Question: I have a page looks so:

These tables are the same table is called: Tasks.
In the first one, I show the records that 'Done = False'.
In the second one, I show the records that 'Done = True'.
I want to drag and drop tasks from the lower table to the upper table (and when I drop it in the upper table, I want to change the Done from True to False).
Can someone know about a tutorial how can I do it?
Any help appreciated!
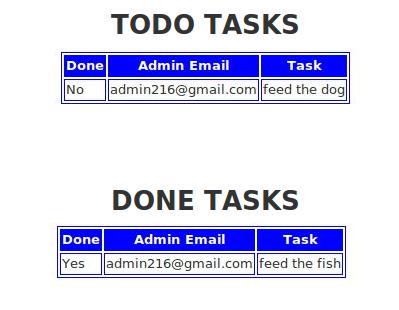
Answer: I would recommend using JqueryUI sortable. There are some good events that you can tie into for when items are dragged between lists. <URL>:
'''
$(function() {
$( "#sortable1, #sortable2" ).sortable({
connectWith: ".connectedSortable",
receive: function( event, ui ) {
//This function is called whenever you drag between
//your javascript here to update your property.
alert("foo");
}
}).disableSelection();
});
'''